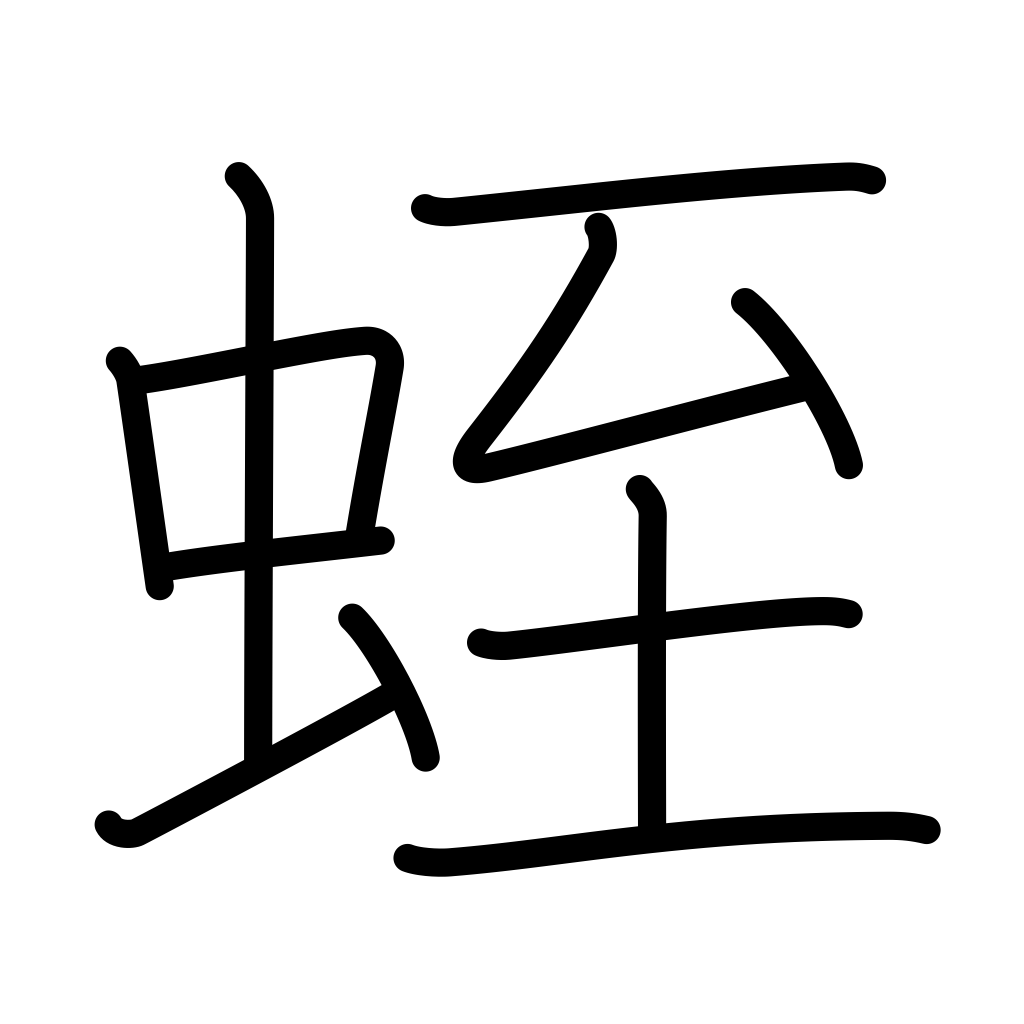
Meaning: leech